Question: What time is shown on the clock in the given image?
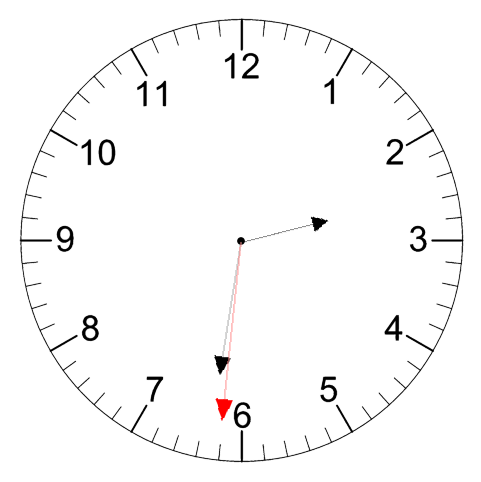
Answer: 02:31:31